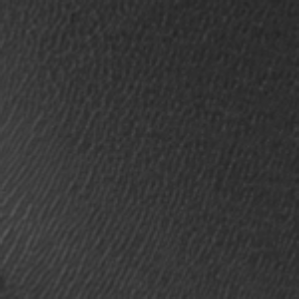
Label: frost